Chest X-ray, PA view. Patient: 59 years old, sex F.
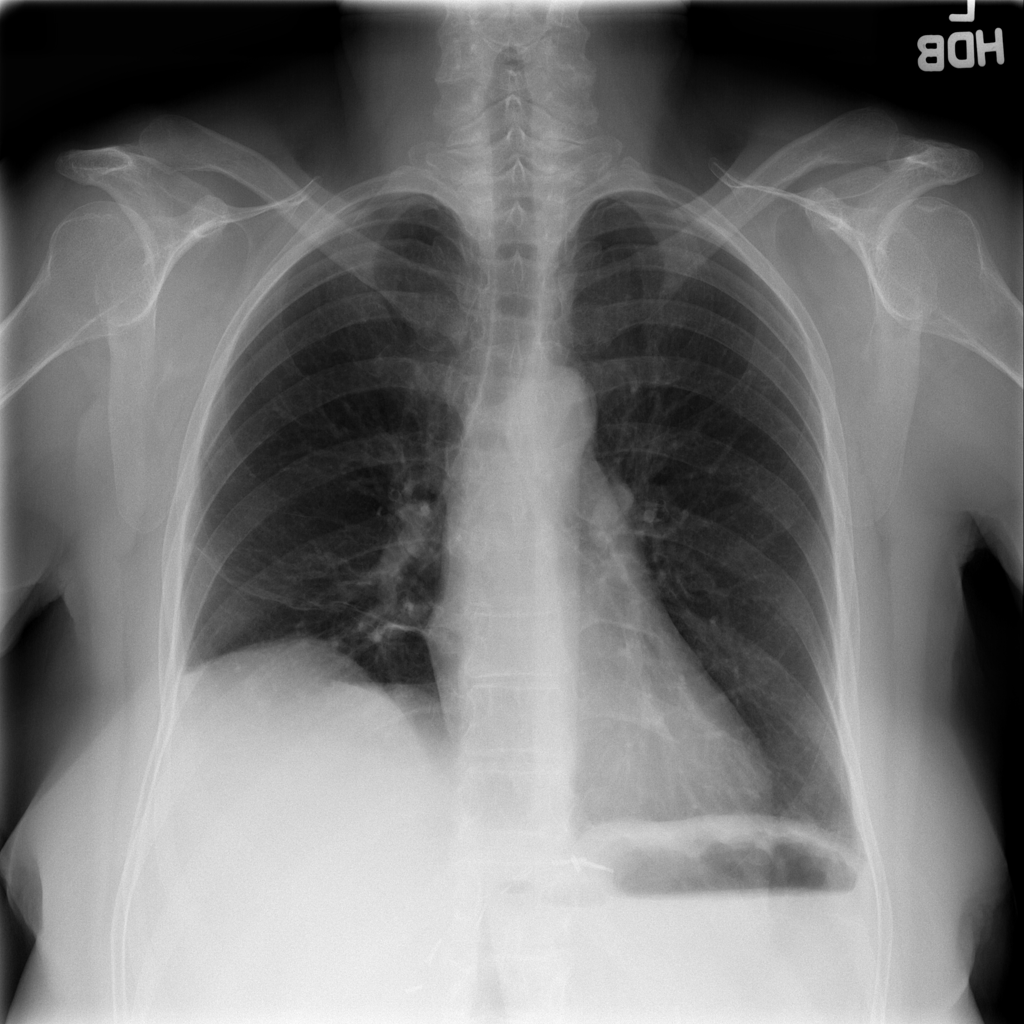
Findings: Atelectasis